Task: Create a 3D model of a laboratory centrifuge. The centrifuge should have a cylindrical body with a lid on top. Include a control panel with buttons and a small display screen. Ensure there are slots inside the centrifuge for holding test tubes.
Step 297:
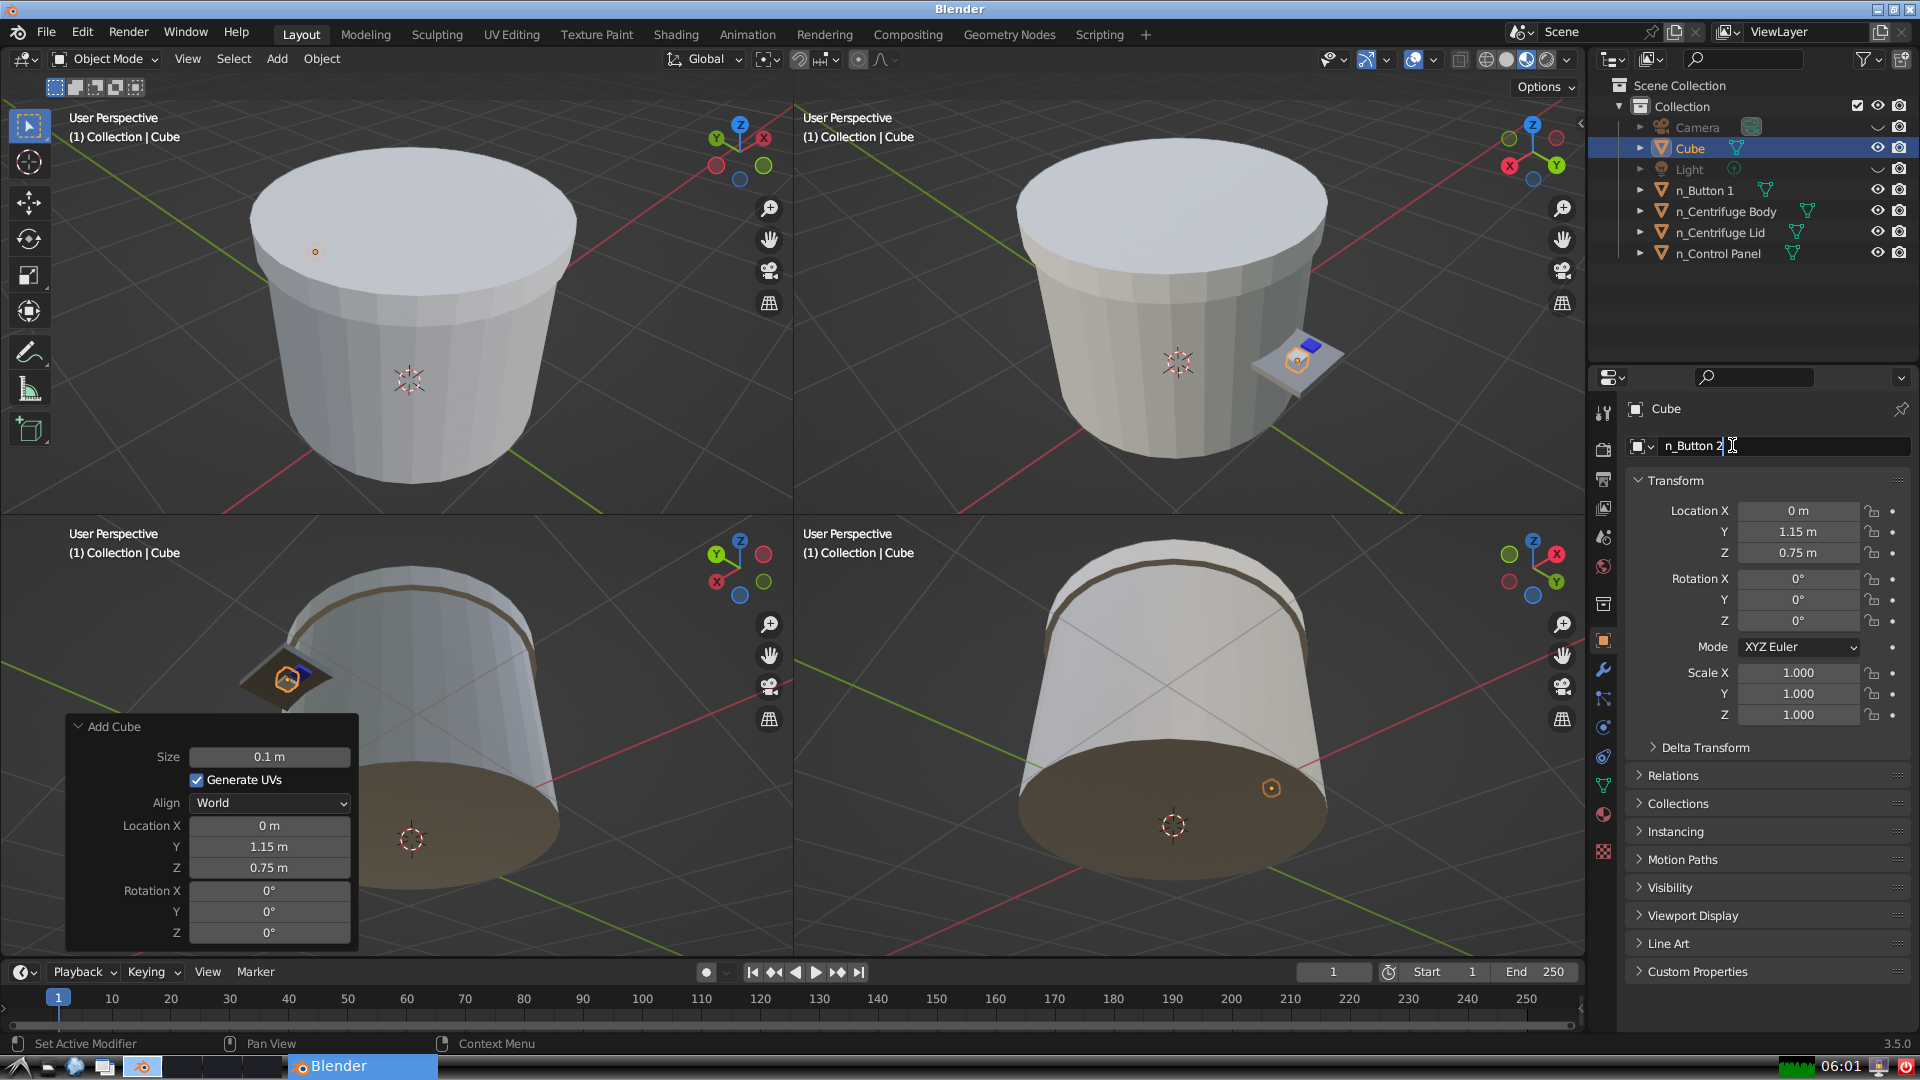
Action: {"key_press": ['Return']}